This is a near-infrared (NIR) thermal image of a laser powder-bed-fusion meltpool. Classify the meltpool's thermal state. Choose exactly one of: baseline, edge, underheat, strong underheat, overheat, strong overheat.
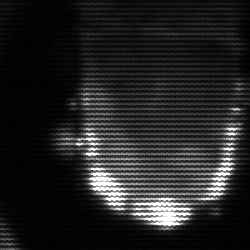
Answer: baseline